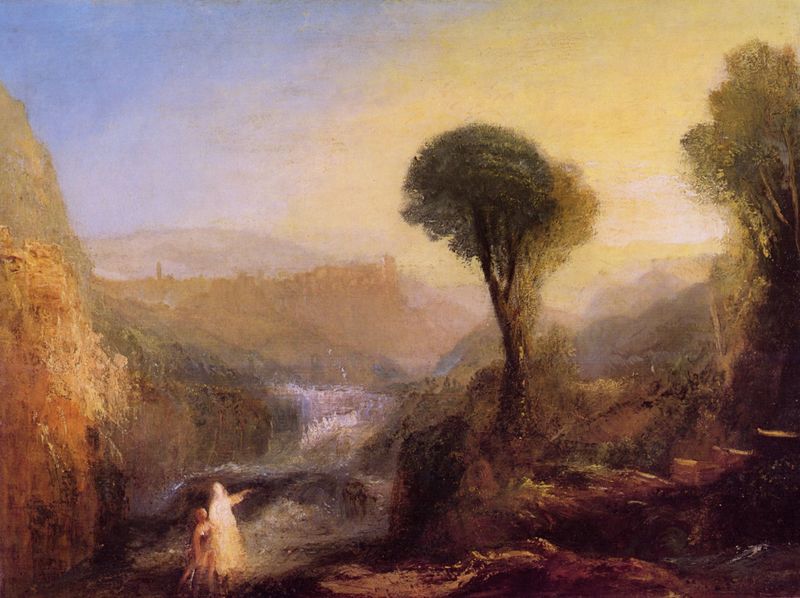
Titel: Tobias und der Engel
Künstler: William Turner
Standort: London
Institution: Tate Gallery
Schlagwörter: baum, berg, blau, felsen, gestein, himmel, schatten, wasser, weiß, baden, bäume, fluss, frauen, gelb, grün, impressionismus, landschaft, menschen, mädchen, ocker, stadt, abend, braun, frau, hell, hintergrund, kleid, kleider, licht, orange, blick, rot, schloss, beige, malerei, bibel, öl, bach, baumstamm, dämmerung, erde, ferne, horizont, hügel, morgen, natur, sonnenaufgang, weide, gewässer, sonne, gold, kind, england, schön, tal, wasserfall, turm, italien, zwei, abhang, berge, fels, gebirge, hang, sonnenlicht, dorf, mauer, abstufungen, dunst, nebel, sonnenuntergang, violett, steil, figuren, nebelig, flus, romantik, treppe, treppen, turner, impressionistisch, stufen, zeigen, abendrot, baumkrone, burg, festung, flusslandschaft, mythologie, gestalten, verschwommen, mauern, lanfschaft, siedlung, atmosphäre, sfumato, isaak, deuten, fantasie, morgengrauen, zwei kinder, william, bege, william turner, urg, landschaftsdarstellung, büschje, landscjaft, thurner, gutes wetter, 1900, 1800, den weg weisen, impressuionismus, italien frauen stimmung, symbolismus#